Question: I am currently attempting to create a game based on the <URL>.
Within the game a String is presented in a Textview. The user then has to choose the color of the String rather than the word.
I am trying to give the user two options to choose from (2 buttons):
1. The string of what is displayed in the TextView
2. A string representation of the color in the Textview
Currently my application works for the String but for the color it gives the int value of the color.
How can I convert this int value to a string for the user? I have seen an answer to a similar question <URL> but it is not the same.
E.g of current output, note in the below I actually want the number to say "Blue" not -<PHONE> (color of the word):

I am currently unsuccessfully trying to do so using:
'''
btn2.setText("" + colorsOnScreen[randColor].toString());
'''
Below is the full code from my activity:
'''
public class Stroop extends ActionBarActivity {
HashMap<String, Integer> colors = new HashMap<>();
// putting the strings and color vals of the hashmap to an array
Object stringOnScreen[];
Object colorsOnScreen[];
// declare vars
TextView color;
Button btn1;
Button btn2;
TextView result;
@Override
protected void onCreate(Bundle savedInstanceState) {
super.onCreate(savedInstanceState);
setContentView(R.layout.stroop);
setUpGame();
stringOnScreen = colors.keySet().toArray();
colorsOnScreen = colors.values().toArray();
setUpQuestion();
Log.d("Length", "Length string: " + stringOnScreen.length);
Log.d("Length", "Length color: " + colorsOnScreen.length);
}// oncreate end
public void setUpQuestion() {
int randString = new Random().nextInt(stringOnScreen.length);
int randColor = new Random().nextInt(colorsOnScreen.length);
Log.d("ranString", "randString: " + randString);
Log.d("rancolor", "randcolor: " + randColor);
// set the text of the string in textview for user to see
color.setText("" + stringOnScreen[randString]);
color.setTextColor((int) colorsOnScreen[randColor]);
btn1.setText("" + stringOnScreen[randString]); //Set btn1 to the string val
btn2.setText("" + colorsOnScreen[randColor].toString()); // set btn2 to the color of the String
}
public void setUpGame() {
// setting up the hashmap
colors.put("Green", Color.GREEN);
colors.put("Blue", Color.BLUE);
colors.put("Red", Color.RED);
colors.put("Yellow", Color.YELLOW);
colors.put("Black", Color.BLACK);
// setting up vars
color = (TextView) findViewById(R.id.tvStroopColor);
btn1 = (Button) findViewById(R.id.btnStroop1);
btn2 = (Button) findViewById(R.id.btnStroop2);
result = (TextView) findViewById(R.id.tvStroopResults);
}
}
'''
EDIT:
trying unsuccessfully to compare the string value from button 2 to the color of the textView's text:
'''
if(btn2.getText().equals(color.getCurrentTextColor())){
result.setText("Correct");
}
'''
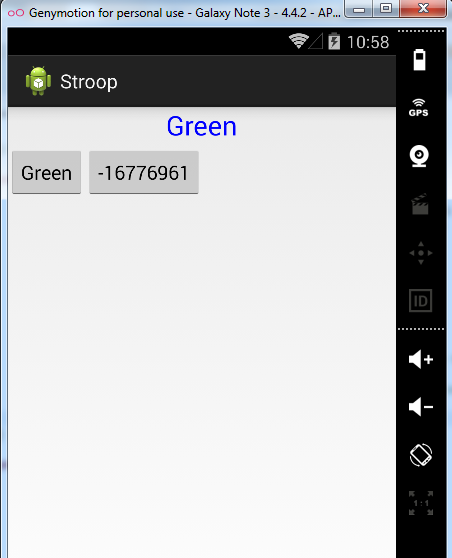
Answer: Do something like:
'''
public void setBtn2Text(){
switch(color.getCurrentTextColor()){
case Color.GREEN:
btn2.setText("Green");
case Color.RED:
btn2.setText("Red");
break;
// Continue for the other colors
}
}
'''
and then call 'setBtn2Text();' after you call 'setupQuestion();' in 'onCreate()'
To compare the button text string to the text view text color
'''
public boolean checkForMatch(Button btn2){
if(color.getCurrentTextColor() == Color.GREEN && btn2.getText().equals("Green"))
return true;
else if(color.getCurrentTextColor() == Color.RED && btn2.getText().equals("Red"))
return true;
// continue for the rest of the colors
else
return false;
}
'''
and do
'''
public void onClick(View v){
if(v.getId() == btn2.getId()){
if(checkForMatch(btn2))
result.setText("Correct!");
else
result.setText("Wrong!");
}
// Do what you need to for your other buttons
}
'''
Of course there are other ways of doing this (for example utilizing a switch in onClick), but this is an example of a simple way you could do it.